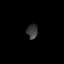
Tissue: skin
Cell type: Epithelial cells
Senescence score: 0.2042
Nuclear area (px): 153
Mean DAPI intensity: 57.765